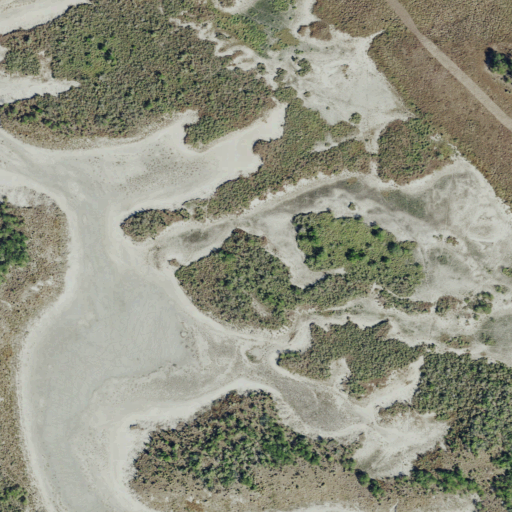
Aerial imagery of depression(s) in Texas named Rincon de la Soledad containing barren land, herbaceous wetlands, grassland, and open water